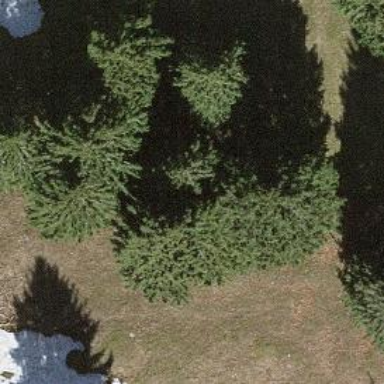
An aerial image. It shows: Single tag "natural: tree."